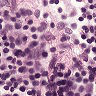
Metastatic tissue present: no